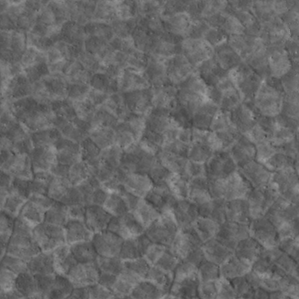
Label: non_frost